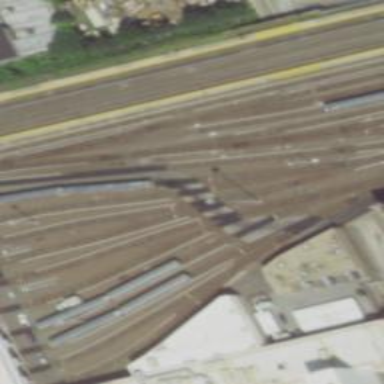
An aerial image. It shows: Electrified rail yard in service.